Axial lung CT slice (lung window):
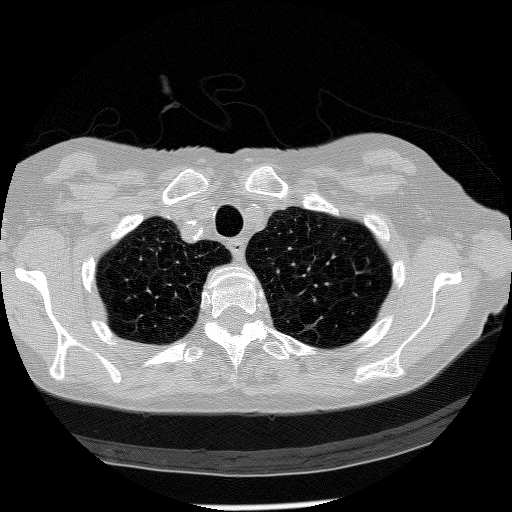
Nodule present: no